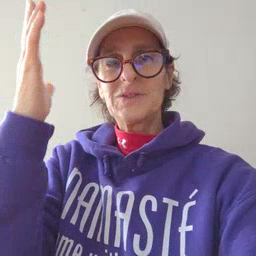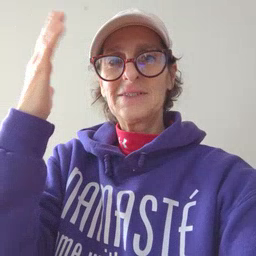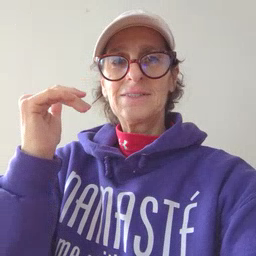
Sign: tree